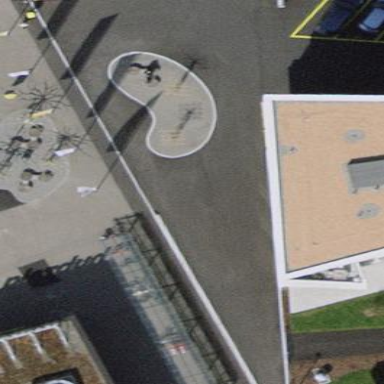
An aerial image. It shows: Bicycle parking area on roof with wall loops for securing bicycles.